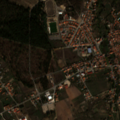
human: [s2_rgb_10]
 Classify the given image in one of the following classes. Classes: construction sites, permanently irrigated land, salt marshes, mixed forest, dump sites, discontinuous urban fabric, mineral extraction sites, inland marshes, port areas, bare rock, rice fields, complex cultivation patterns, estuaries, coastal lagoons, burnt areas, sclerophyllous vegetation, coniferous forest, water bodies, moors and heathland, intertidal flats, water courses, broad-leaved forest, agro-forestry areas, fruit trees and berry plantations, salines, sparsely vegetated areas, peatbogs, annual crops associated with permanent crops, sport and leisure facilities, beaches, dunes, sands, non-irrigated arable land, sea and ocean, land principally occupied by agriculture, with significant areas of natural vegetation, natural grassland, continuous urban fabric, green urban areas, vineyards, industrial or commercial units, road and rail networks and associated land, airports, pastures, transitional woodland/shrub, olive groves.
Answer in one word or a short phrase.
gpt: discontinuous urban fabric, permanently irrigated land, olive groves, land principally occupied by agriculture, with significant areas of natural vegetation, transitional woodland/shrub